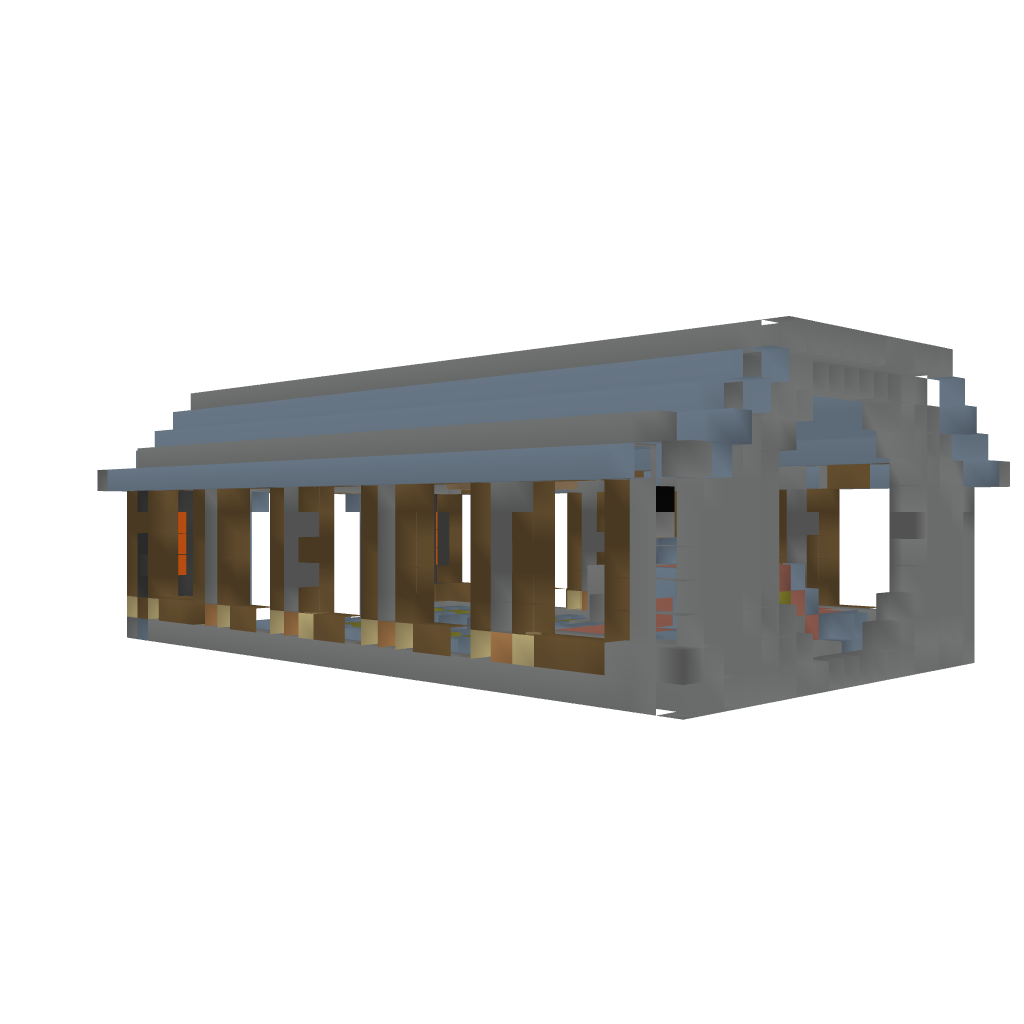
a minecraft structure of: MineChurchy